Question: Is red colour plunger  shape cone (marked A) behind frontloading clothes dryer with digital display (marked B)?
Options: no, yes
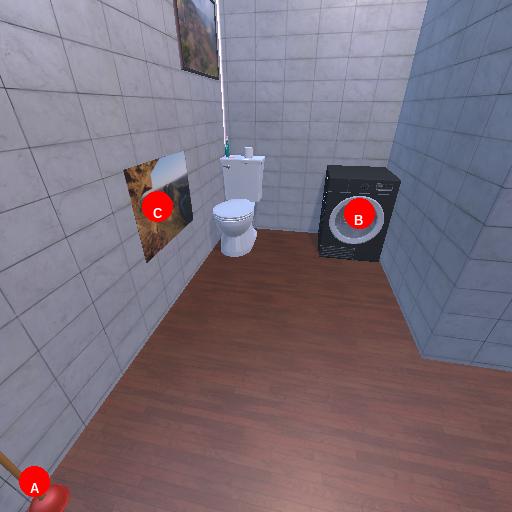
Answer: no